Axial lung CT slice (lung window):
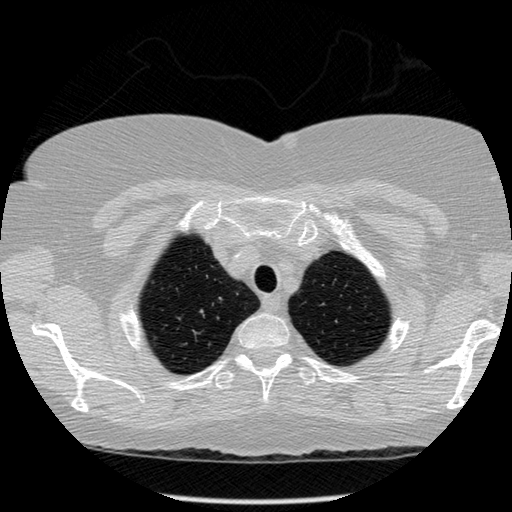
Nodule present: no